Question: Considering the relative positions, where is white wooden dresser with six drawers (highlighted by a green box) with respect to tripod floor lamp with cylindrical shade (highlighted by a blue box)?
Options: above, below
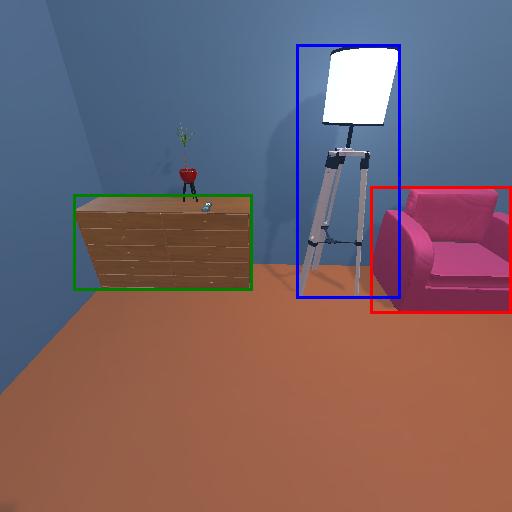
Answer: above